Question: I'm playing with ASP.NET 5 (vNext) and I wanted add reference to 'project.json' file to my Database Project. Here it is:
'project.json'
'''
{
"webroot": "wwwroot",
"version": "1.0.0-*",
"exclude": [
"wwwroot"
],
"packExclude": [
"**.kproj",
"**.user",
"**.vspscc"
],
"dependencies": {
"Microsoft.AspNet.Server.IIS": "1.0.0-beta1",
"EntityFramework.Commands": "7.0.0-beta1",
"EntityFramework": "7.0.0-beta1",
"EntityFramework.SqlServer": "7.0.0-beta1",
"Microsoft.AspNet.Identity.EntityFramework": "3.0.0-beta1",
"Microsoft.AspNet.Security.Cookies": "1.0.0-beta1",
"DataManagement": "" <----- THIS IS MY PROJECT WITHIN SOLUTION
},
"frameworks": {
"aspnet50": { },
"aspnetcore50": { }
}
}
'''
DataManagement project is simply , however I tried with . Both project types fail and this is what I see in visual studio:

Project is building properly and producing (of course) Datamanagement.dll, but this library isn't found by Web project.
To be exact, below there are target versions of both projects:
'''
DataManagement: KRE-CLR-x86.1.0.0-rc1-10846
Web: KRE-CLR-x86.1.0.0-rc1-10846
'''
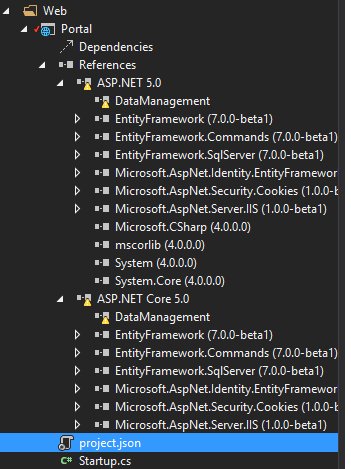
Answer: By default, both projects need to have the same parent folder.
For example, this pattern works:
- -
But this won't:
- -
Often the easiest is to ensure both projects have the same common parent folder.
But, if they can't, you can add a 'global.json' file to the "solution" folder and indicate where the sources are to be located:
'''
{
"sources": ["sub1", "sub2"]
}
'''